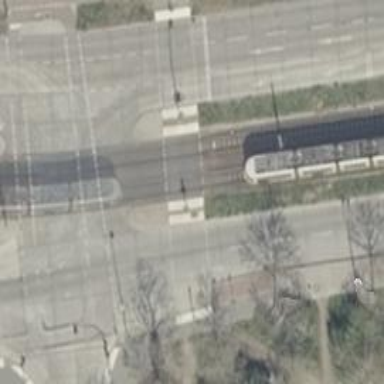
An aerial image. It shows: Footway located on traffic island.